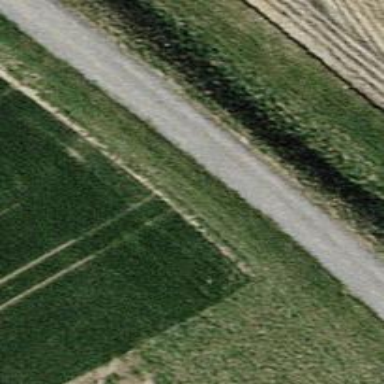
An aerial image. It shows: Pebblestone track with grade2 tracktype.